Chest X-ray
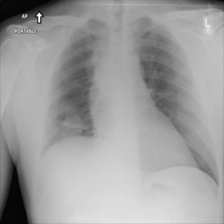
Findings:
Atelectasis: negative
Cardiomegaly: negative
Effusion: negative
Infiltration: negative
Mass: positive
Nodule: negative
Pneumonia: negative
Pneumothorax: negative
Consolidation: negative
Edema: negative
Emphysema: negative
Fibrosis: negative
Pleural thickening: negative
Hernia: negative